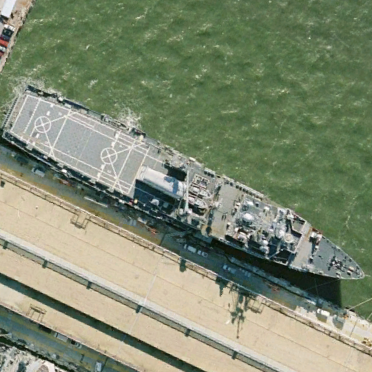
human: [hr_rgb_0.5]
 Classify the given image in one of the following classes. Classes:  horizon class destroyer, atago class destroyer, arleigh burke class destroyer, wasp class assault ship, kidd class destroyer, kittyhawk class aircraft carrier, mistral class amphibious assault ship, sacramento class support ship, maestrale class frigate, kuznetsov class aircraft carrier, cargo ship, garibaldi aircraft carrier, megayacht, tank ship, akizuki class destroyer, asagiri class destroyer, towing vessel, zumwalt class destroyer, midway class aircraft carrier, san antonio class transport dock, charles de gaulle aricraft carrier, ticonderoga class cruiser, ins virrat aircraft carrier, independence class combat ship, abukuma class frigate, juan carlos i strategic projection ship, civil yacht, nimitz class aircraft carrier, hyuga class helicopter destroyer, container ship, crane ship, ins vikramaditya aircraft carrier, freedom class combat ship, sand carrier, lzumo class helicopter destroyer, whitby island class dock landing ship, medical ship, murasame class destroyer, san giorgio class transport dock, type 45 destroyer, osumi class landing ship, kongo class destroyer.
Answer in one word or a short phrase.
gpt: Whitby Island class dock landing ship